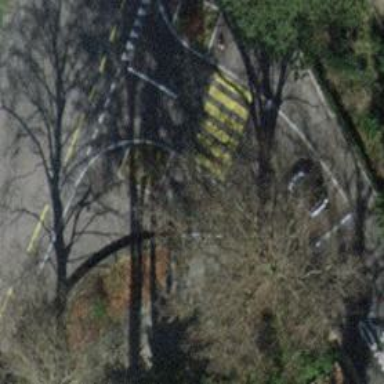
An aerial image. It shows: Asphalt footway with marked crossing featuring traffic-calming table.